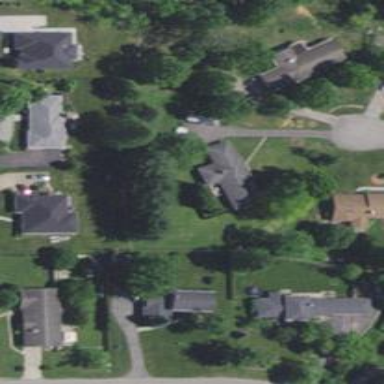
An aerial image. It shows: Driveway.